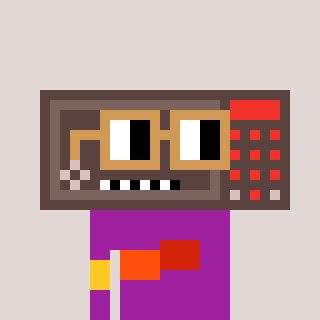
a pixel art character with square brown glasses, a wallsafe-shaped head and a magenta-colored body on a warm background